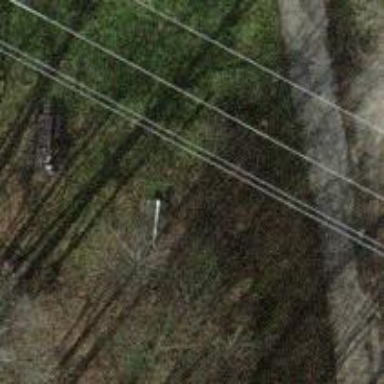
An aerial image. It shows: Pole with three cables attached.